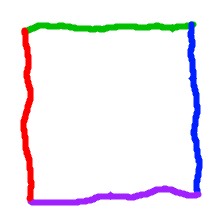
Shape: square